Question: Youtube has a nice control for votes like below screenshots,

Is there anything similar in WPF already or if I need to do it by myself, how to do it? I'm new to WPF, XAML and all, so I have this question.
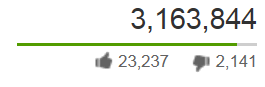
Answer: I am not familiar that anything exactly like this already exists, there are Sparkline controls in some of the proprietary controls such as Telerik RadControls, but nothing exactly the same to the YouTube votes.
Let's take a look, the control exists from , a line that shows progress and two icons. To position this elements in a WPF user control, you can use a grid with rows and columns.
'''
<Grid>
<Grid.RowDefinitions>
<RowDefinition Height="Auto" />
<RowDefinition Height="Auto" />
<RowDefinition Height="Auto" />
</Grid.RowDefinitions>
<Grid.ColumnDefinitions>
<ColumnDefinition />
<ColumnDefinition Width="Auto" />
</Grid>
</Grid>
'''
The labels are then placed into first and last rows using the XAML attributes and The icons in last row can be placed using a or just creating more columns, do as you wish. Everything here is easy.
The problem is the spark line, which I suggest you create two rectangles placed on top of one another. Both should go into second row, and span through all columns, you can achieve this using attribute. First rectangle represents the background, so choose a light color for it. The second one represents the actual vote counter and should be colored red or green, depending on the votes.
Give all elements a name and you are finished with XAML (except minor corrections such as and or Alignments).
In code, create three properties for user control, all of type (int). One for view count and two for up and down votes. Those properties can either be bound to labels in XAML, or you can update the values manually. Read more about Data binding here: <URL>
To correctly place the rectangle that displays vote counter, you should just calculate the percentage of upvotes based on the properties, use the following code for help:
'''
double percentage = UpvoteCount / (double)(UpvoteCount + DownvoteCount);
'''
Note that I cast the sum to double, to keep percentage a floating point number (or you would always get a zero). From here all you need to do is to rescale the width of the rectangle to the appropriate percentage, considering that the background rectangle spans 100%. You can do this with the following code:
'''
voteProgress.Width = percentage * voteBackground.ActualWidth;
'''
In this case voteProgress and voteBackground are the names of your rectangles. Youtube also uses different colors, which you can change based on your calculated percentage:
'''
if (percentage > 0.5)
voteProgress.Fill = new SolidColorBrush(Colors.Green);
else
voteProgress.Fill = new SolidColorBrush(Colors.Red);
'''
The percentage MUST be calculated each time the size of the control changes (or number of votes), so look into event.
<URL>